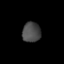
Tissue: lung
Cell type: Epithelial cells
Senescence score: 0.1639
Nuclear area (px): 365
Mean DAPI intensity: 73.277